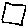
Label: square